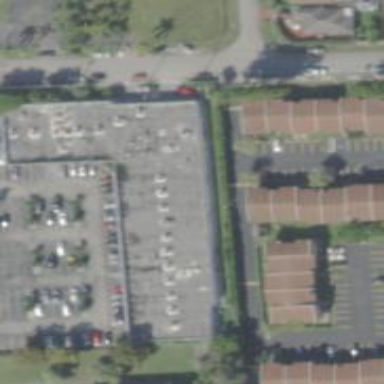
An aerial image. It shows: Retail building.